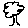
Label: tree